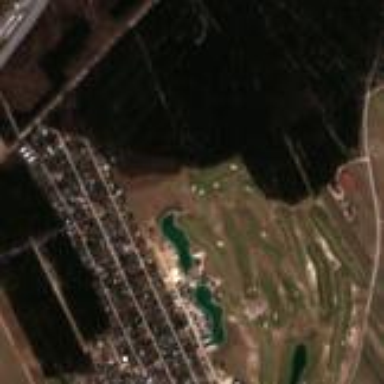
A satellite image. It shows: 18-hole golf course.